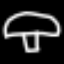
Label: mushroom